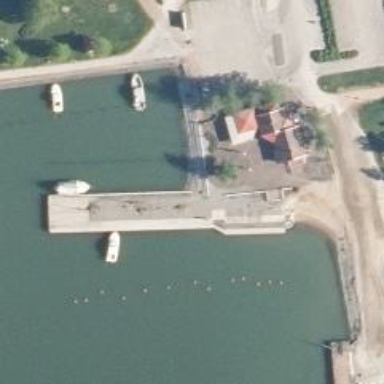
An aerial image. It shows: Pier with mooring facilities.